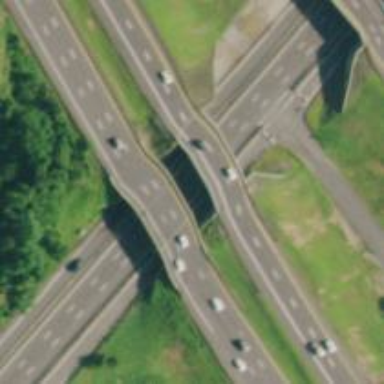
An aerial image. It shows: Bridge on urban freeway/expressway motorway.